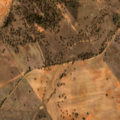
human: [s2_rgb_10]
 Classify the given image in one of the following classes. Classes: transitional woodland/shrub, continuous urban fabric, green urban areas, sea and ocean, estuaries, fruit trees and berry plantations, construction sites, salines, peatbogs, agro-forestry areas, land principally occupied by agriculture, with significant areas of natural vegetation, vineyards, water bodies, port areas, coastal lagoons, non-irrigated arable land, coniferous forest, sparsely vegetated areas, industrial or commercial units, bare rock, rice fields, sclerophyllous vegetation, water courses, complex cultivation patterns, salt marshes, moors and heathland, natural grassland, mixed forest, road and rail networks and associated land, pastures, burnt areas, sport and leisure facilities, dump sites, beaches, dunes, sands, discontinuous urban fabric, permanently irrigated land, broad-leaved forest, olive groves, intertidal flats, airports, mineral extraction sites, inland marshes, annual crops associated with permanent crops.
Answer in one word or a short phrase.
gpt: non-irrigated arable land, agro-forestry areas